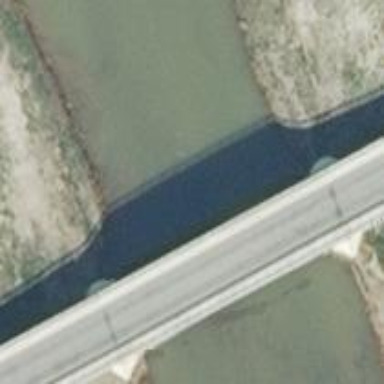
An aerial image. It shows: Historic humpback bridge.